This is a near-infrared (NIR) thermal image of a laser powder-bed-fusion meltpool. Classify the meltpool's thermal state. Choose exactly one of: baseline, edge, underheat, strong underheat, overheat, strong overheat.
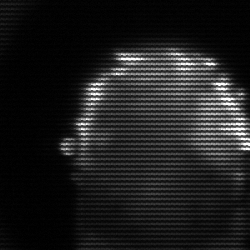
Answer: baseline